Question: I want to have my ggplots on R Shiny Server have transparent. My ui.R for plotting is as follows:
'''
plotOutput("malPie", width="95%")
'''
in the server.R my plotting function is as follows:
'''
c <- ggplot(dataFrame, aes(x=factor(nrow(dataFrame)),fill=graphX),environment=environment()) + geom_bar(width = 1)
print(c + coord_polar(theta = "y")+ xlab(xLabel)+ylab(yLabel)+ labs(fill=legendTitle)+ theme(
panel.grid.minor = element_blank(),
panel.grid.major = element_blank(),
panel.background = element_blank(),
plot.background = element_blank()
))
'''
and where it's called:
'''
sub <- data
sub <- subset(sub,sub$mal_tested=="1")
drawGraph("pie",sub,factor(sub$mal_tested_pos),"Malaria Tests Done",NULL,"Malaria Tested Positive","Malaria")
'''
But the graph rendered still has a white background and I want it to be transparent, not white. How do I achieve this? I have attached an image with an arrow showing the plot.

How do i change this background? Please help me.
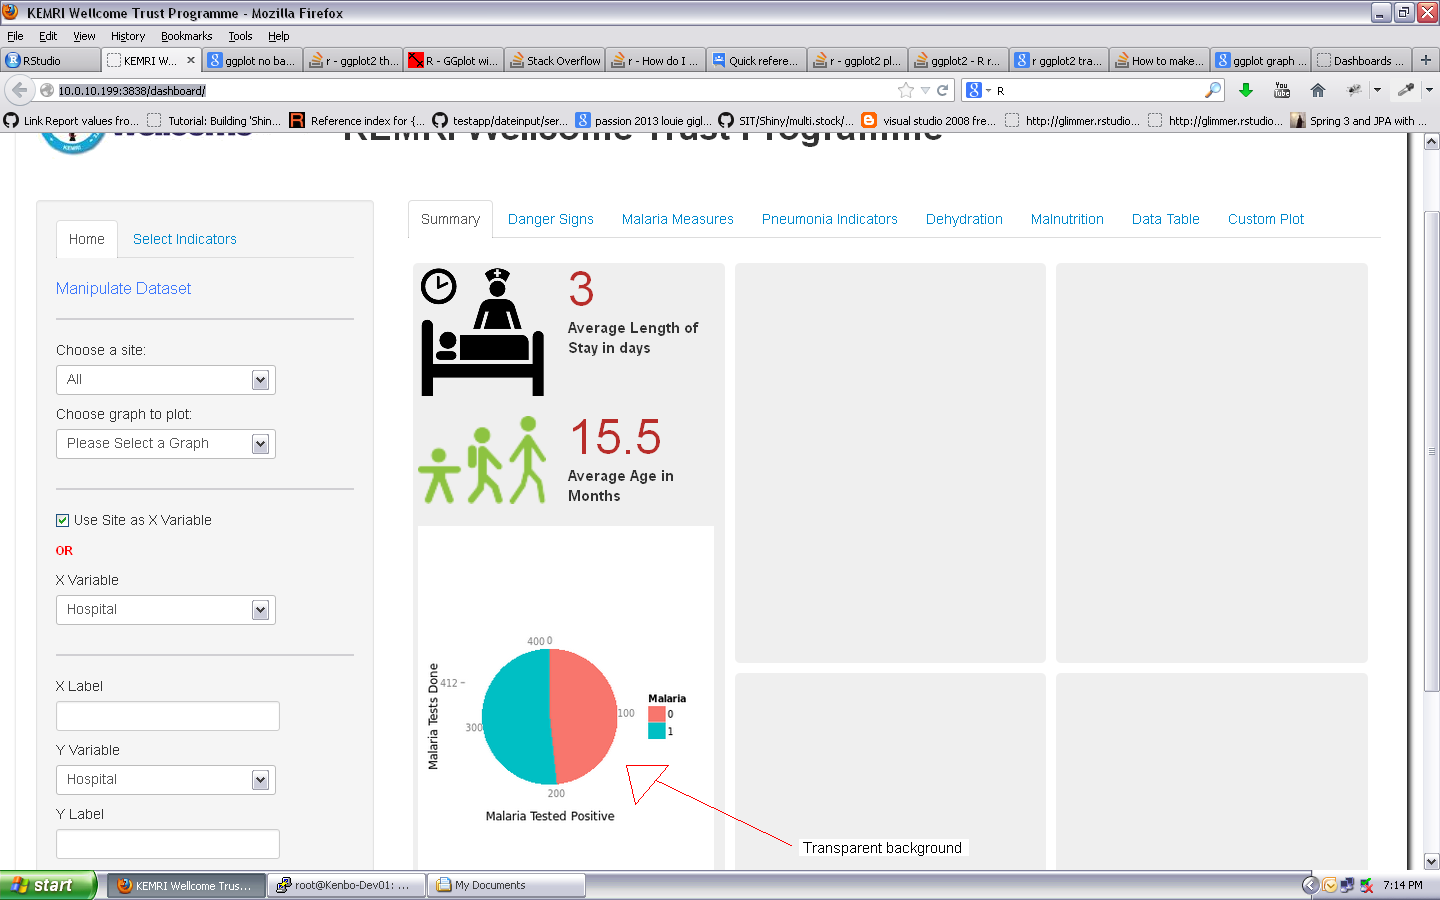
Answer: As @baptiste indicated, you also need to pass 'bg="transparent"' to the 'renderPlot' call:
'''
renderPlot({
...
}, bg="transparent")
'''